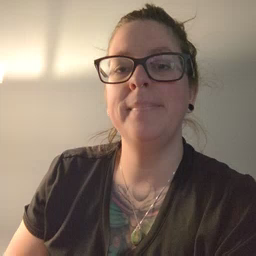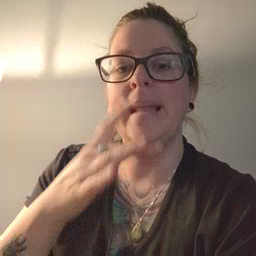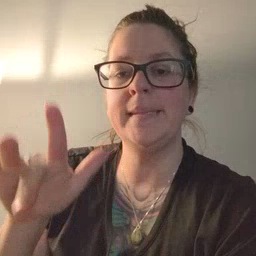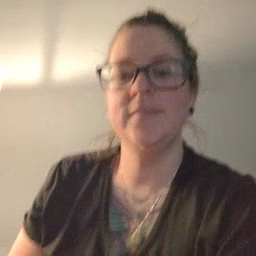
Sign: empty